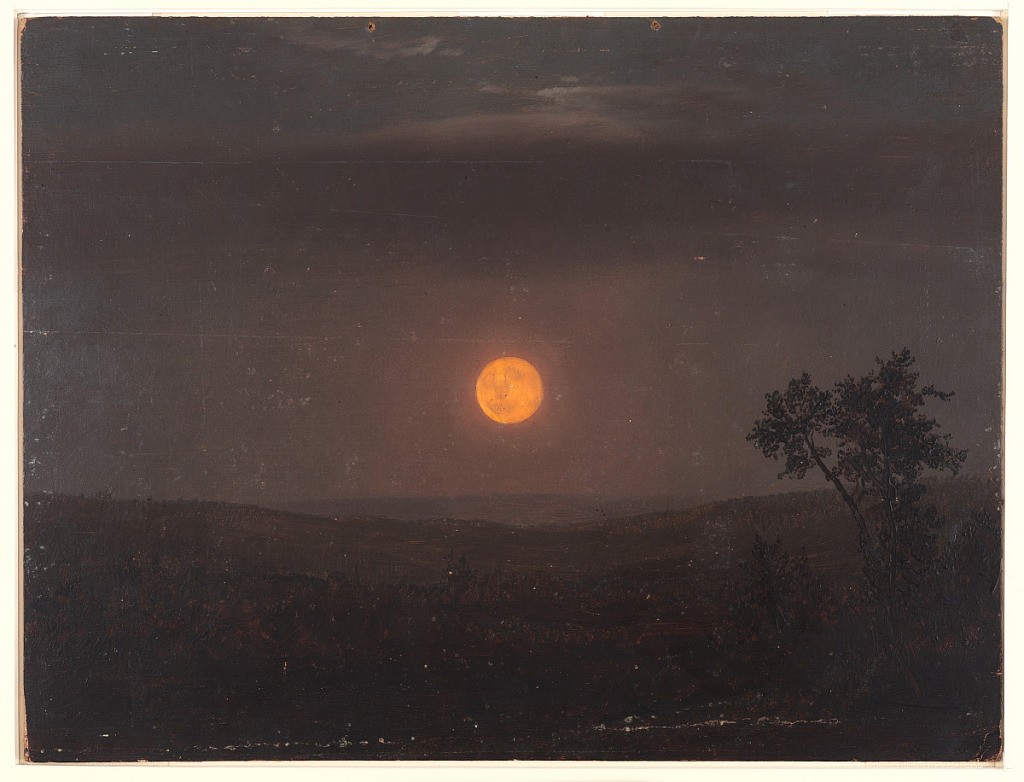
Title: Moonlight
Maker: Frederic Edwin Church, American, 1826–1900
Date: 1860–65
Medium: Brush and oil, graphite on heavy cardboard
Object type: Drawing
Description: Landscape and atmosphere sketch showing a view of a full, orange moon at center that shines warmly over a darkened, nocturnal landscape of rolling hills. A dimly lit tree in right foreground serves as a framing device. The clouds above the moon reflect its glow.